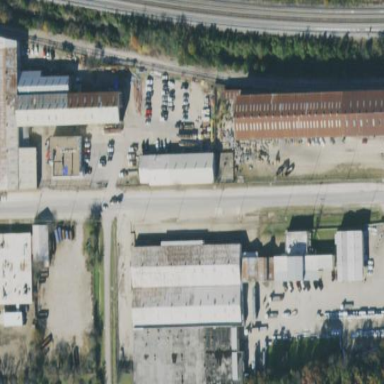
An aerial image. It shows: Warehouse building.